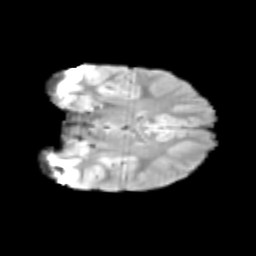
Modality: T2w
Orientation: coronal
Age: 11
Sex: male
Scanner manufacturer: siemens
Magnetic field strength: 3 T
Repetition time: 3.8 s
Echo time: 0.07 s